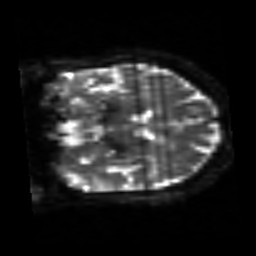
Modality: sbref
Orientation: coronal
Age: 62
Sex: female
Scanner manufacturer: siemens
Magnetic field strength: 3 T
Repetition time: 3.2 s
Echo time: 0.081 s